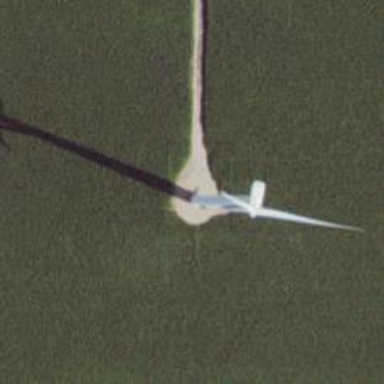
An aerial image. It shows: Wind turbine generating power.